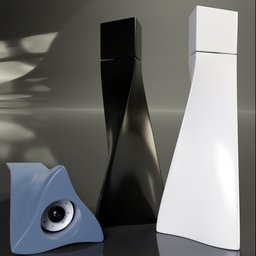
Label: tools